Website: macys
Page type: delivery-shipping
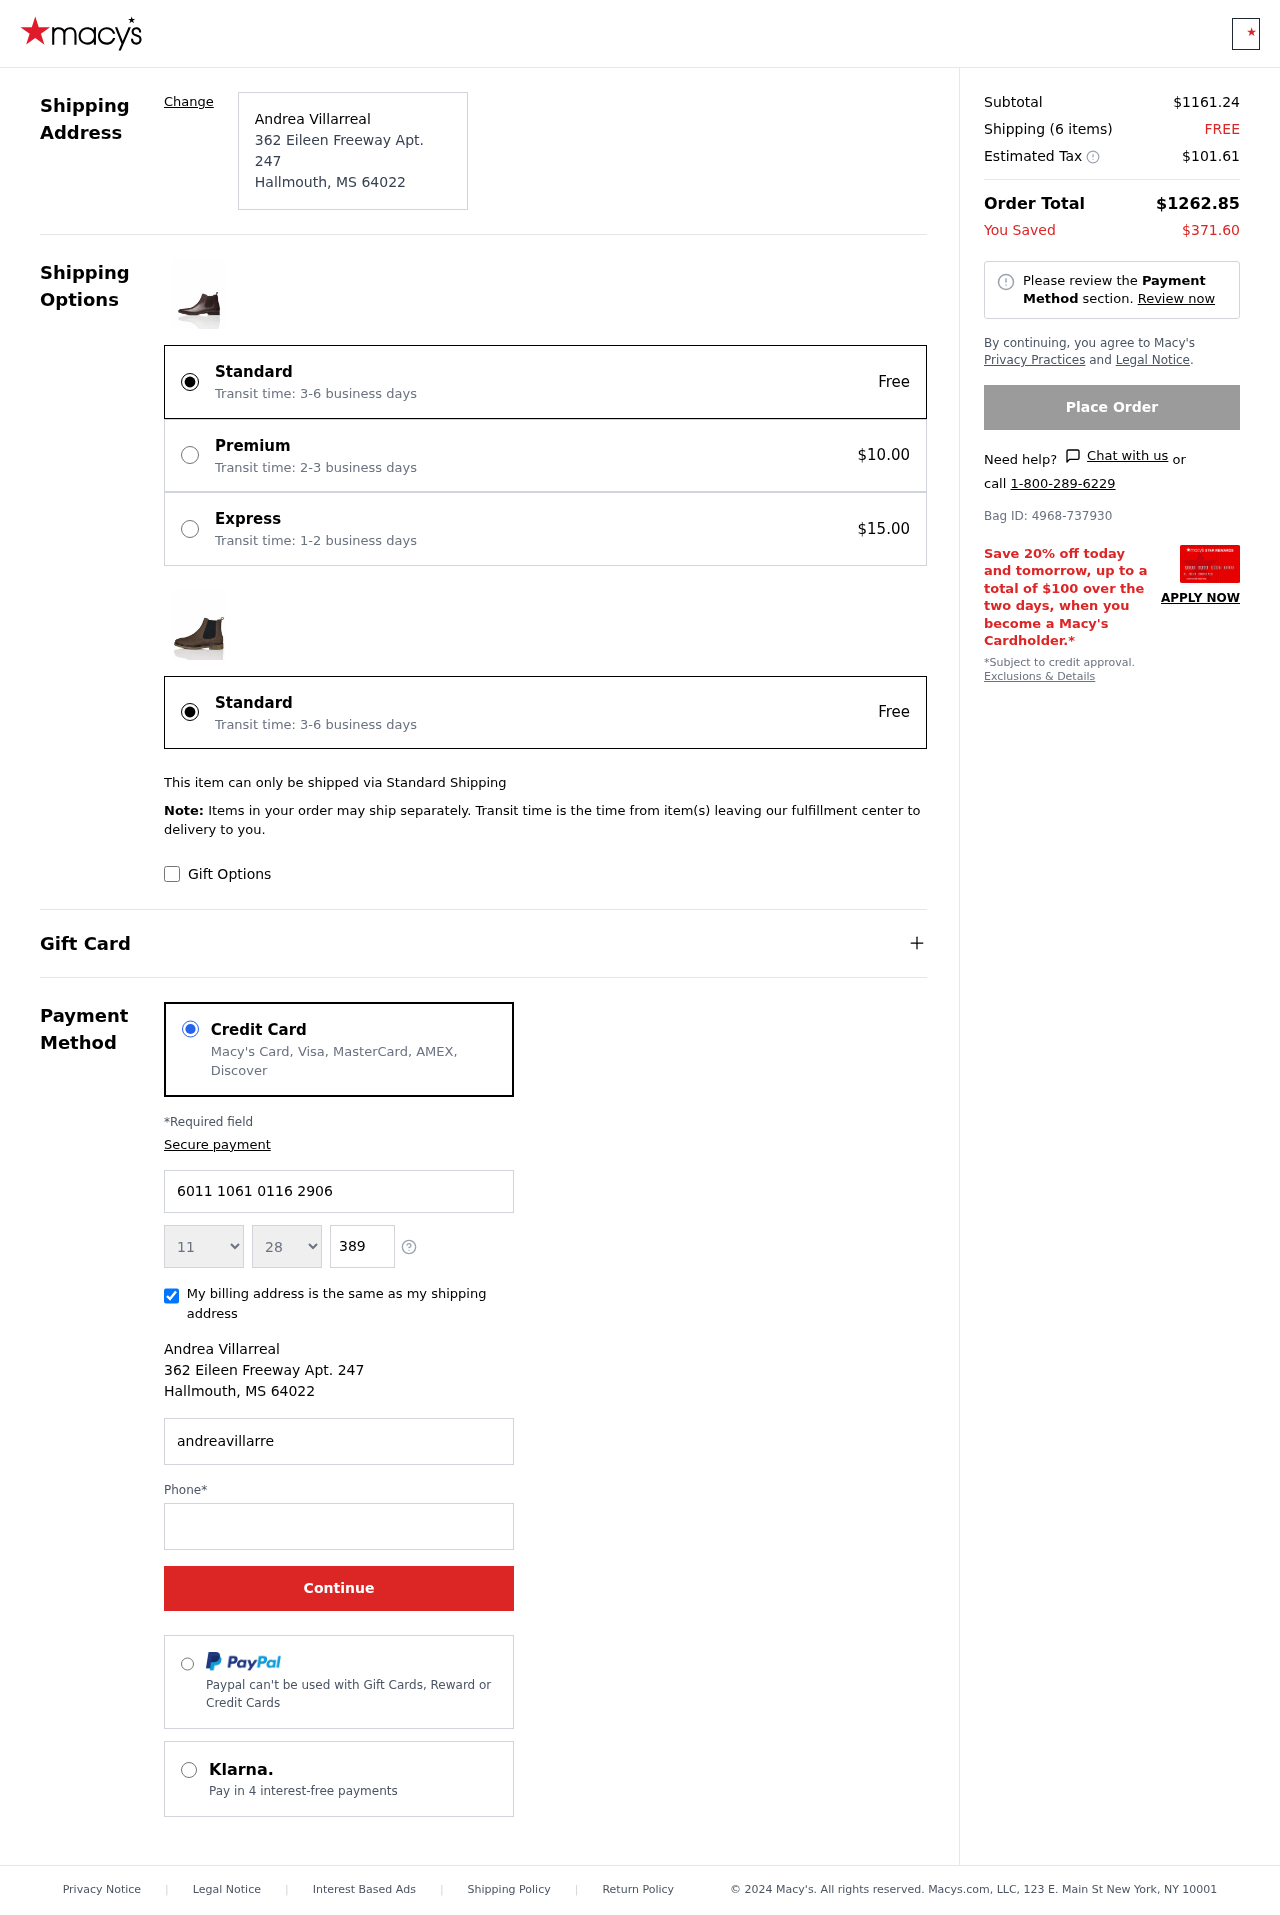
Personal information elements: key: PII_CARD_EXPIRY_MONTH
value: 11
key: PII_CARD_EXPIRY_YEAR
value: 28
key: PII_CITY
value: Hallmouth
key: PII_CITY_STATE_ZIP
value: Hallmouth, MS 64022
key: PII_FULLNAME
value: Andrea Villarreal
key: PII_POSTCODE
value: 64022
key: PII_STATE_ABBR
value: MS
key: PII_STREET
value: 362 Eileen Freeway Apt. 247
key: PII_CARD_NUMBER
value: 6011 1061 0116 2906
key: PII_CARD_CVV
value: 389
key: PII_EMAIL
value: andreavillarreal@hotmail.com
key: PII_PHONE
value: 5627527132
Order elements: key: ORDER_SUBTOTAL
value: $1161.24
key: ORDER_NUM_ITEMS
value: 6
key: ORDER_SHIPPING_COST
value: FREE
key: ORDER_TAX
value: $101.61
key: ORDER_TOTAL
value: $1262.85
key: ORDER_SAVINGS
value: $371.60
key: ORDER_BAG_ID
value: Bag ID: 4968-737930